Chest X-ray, AP view. Patient: 56 years old, sex F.
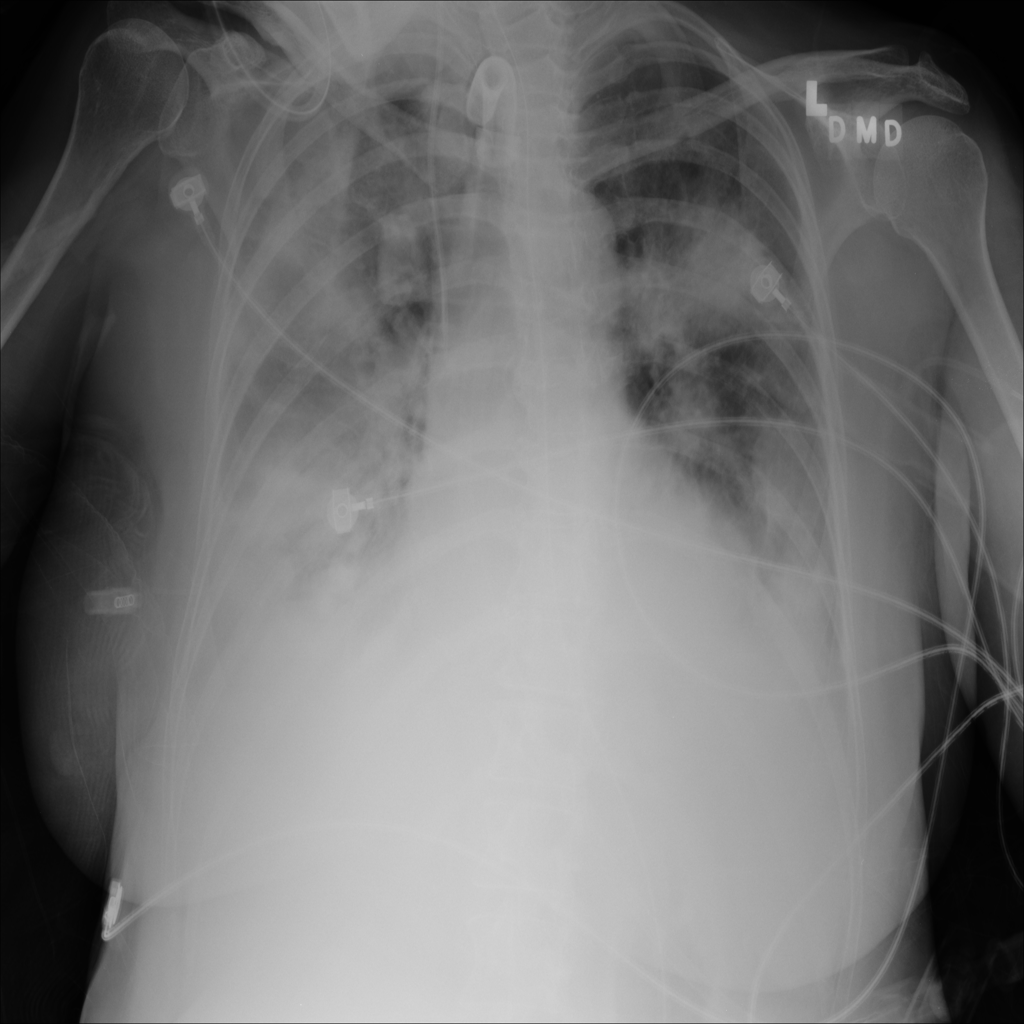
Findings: Effusion, Infiltration